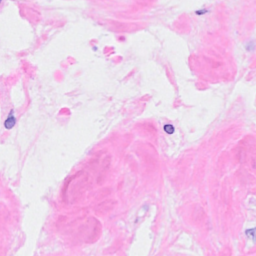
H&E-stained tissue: Breast